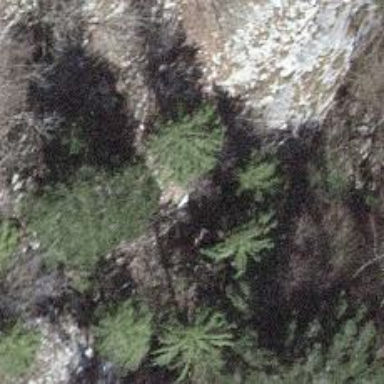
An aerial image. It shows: Natural cliff.